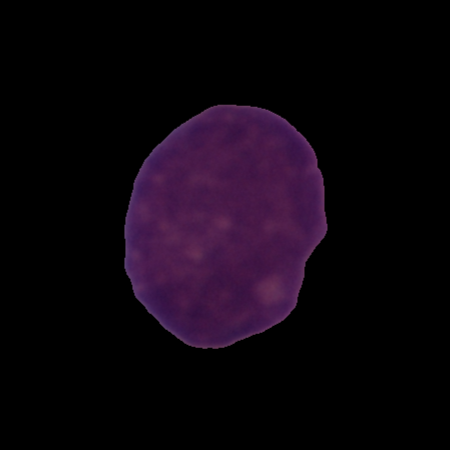
Label: cancer